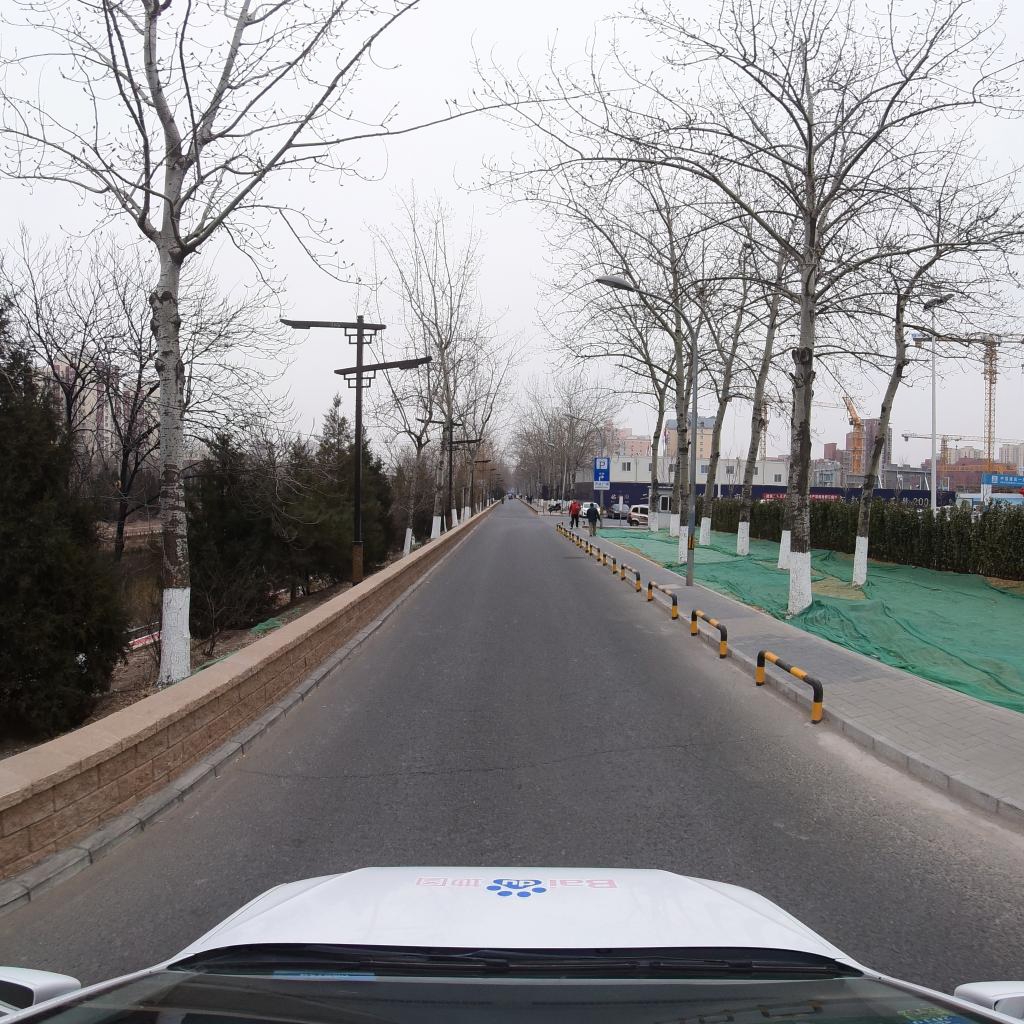
Region: Fengtai
Road damage annotations: transverse crack